Aerial crown-view tile of a tropical tree (Barro Colorado Island, Panama), acquired 20250915:
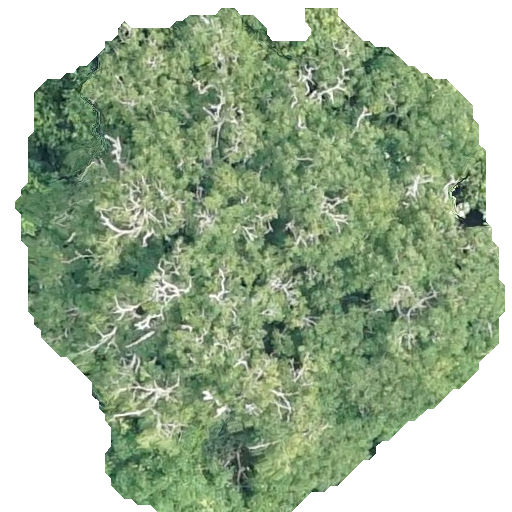
Species: Handroanthus guayacan
GBIF accepted scientific name: Handroanthus guayacan
Crown area: 271.099 m²